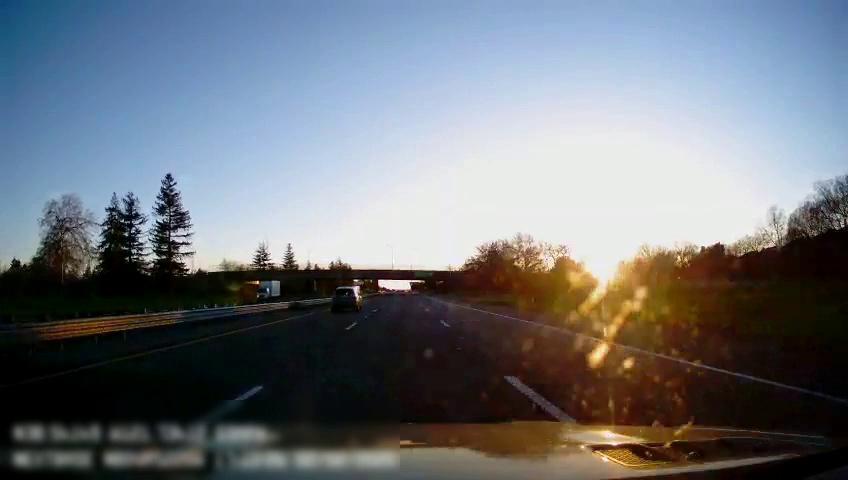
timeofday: Day
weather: Sunny
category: Drivable Space
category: Vehicles | SUV
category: Vehicles | Truck
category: Lanes | Alternate Lane
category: Lanes | Current Lane
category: Lanes | Current Lane
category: Lanes | Alternate Lane